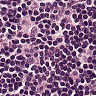
Metastatic tissue present: no